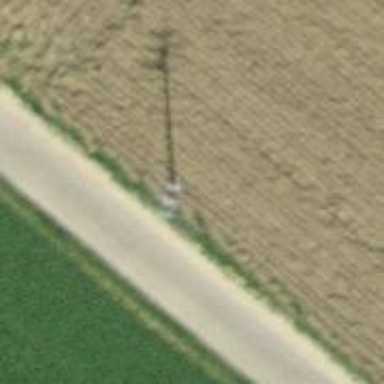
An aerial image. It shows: Power pole.